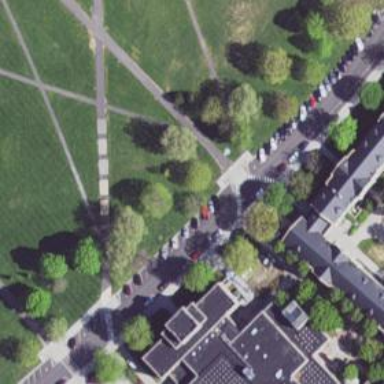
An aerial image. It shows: Street-side parking area with asphalt surface.